Interaction volume radius: 5 \u00c5
Interaction volume height: 10 \u00c5
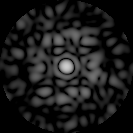
Disorder parameter: 0.9005